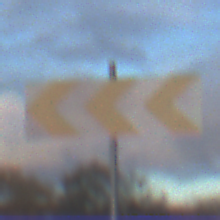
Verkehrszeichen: RichtungstafelnInKurvenGrossRechts
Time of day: SunriseSunset
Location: Outdoor (Suburban)
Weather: PartlyCloudy
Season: NotSpecified
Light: Natural